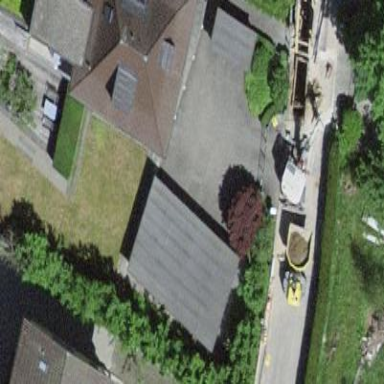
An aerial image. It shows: View of roof of building.